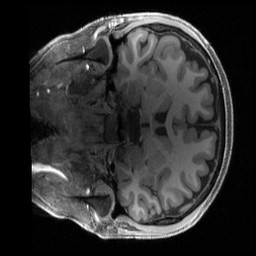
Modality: T1w
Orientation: coronal
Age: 23
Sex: male
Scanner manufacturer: siemens
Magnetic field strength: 3 T
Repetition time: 2.4 s
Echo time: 0.00222 s